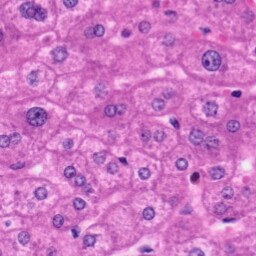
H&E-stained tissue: Liver